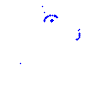
Particle: proton